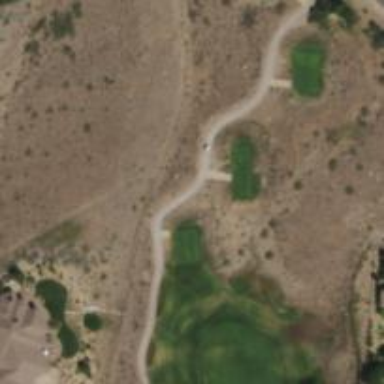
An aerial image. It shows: Service road used as golf cart path.